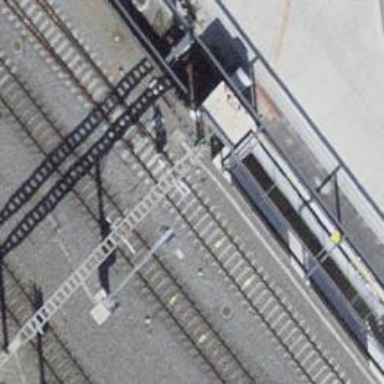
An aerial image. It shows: Railway switch.